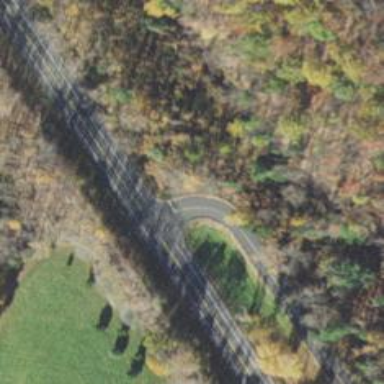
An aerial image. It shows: Stop road.